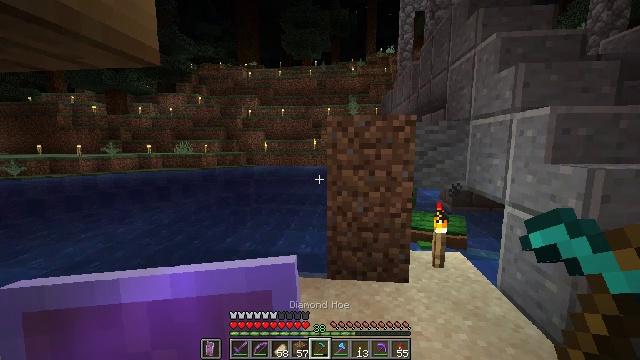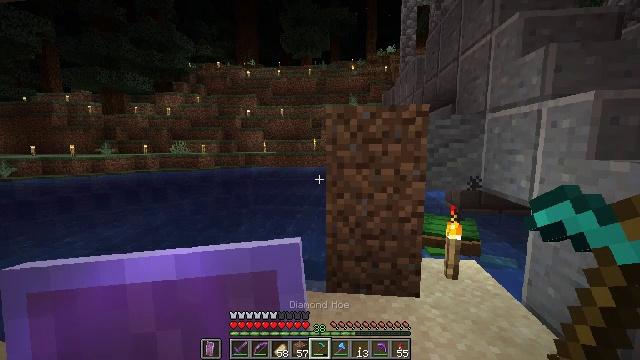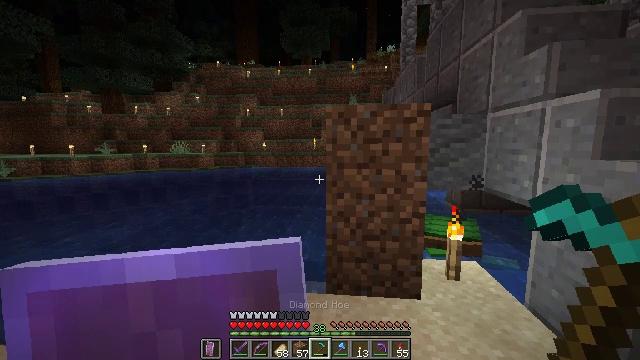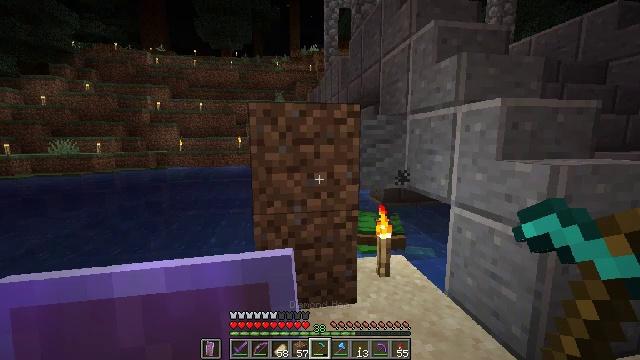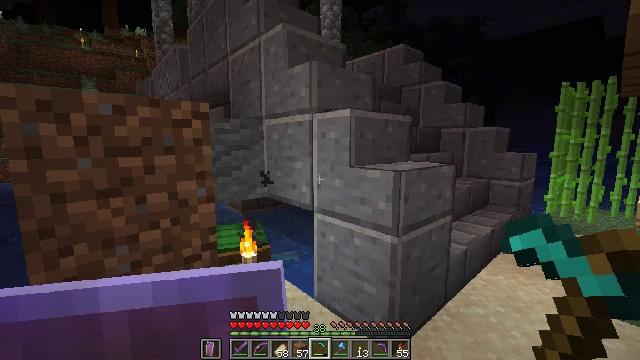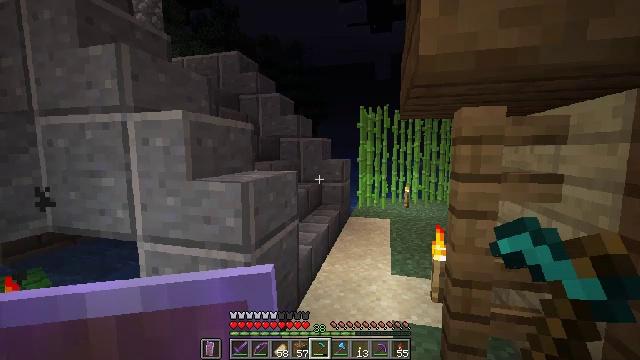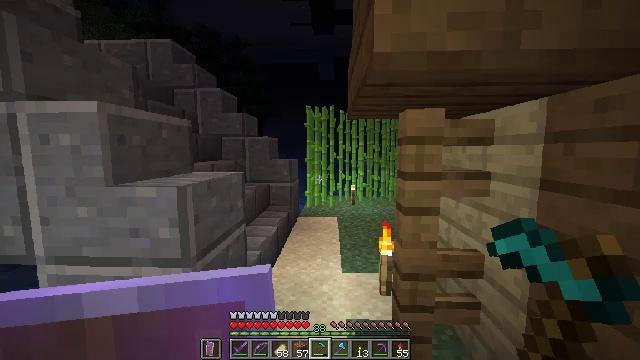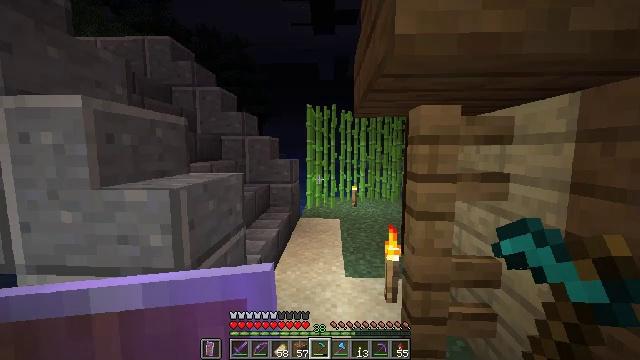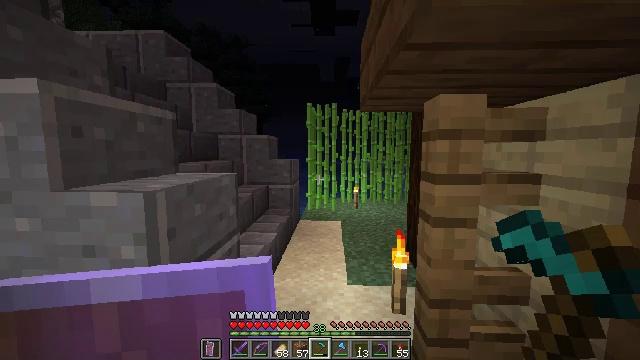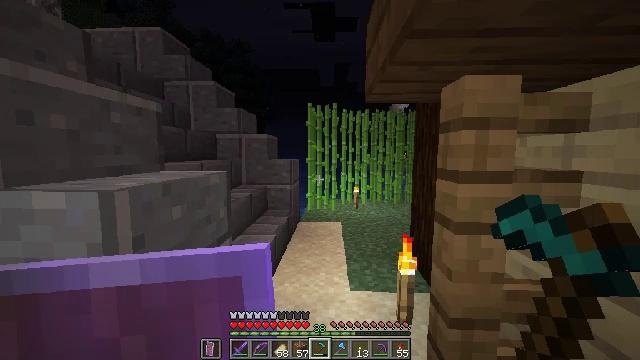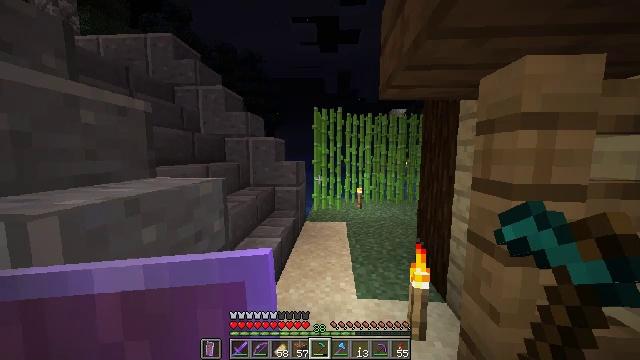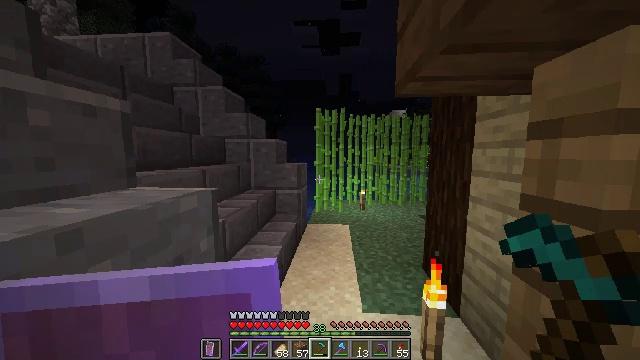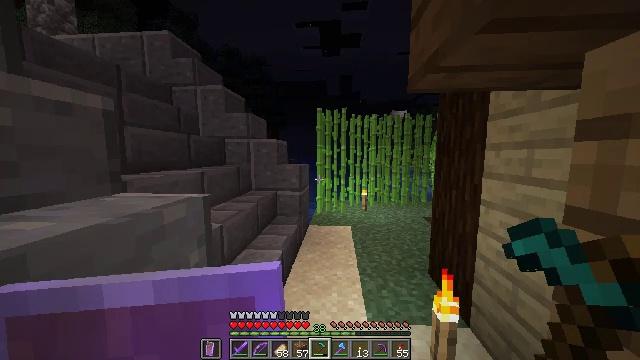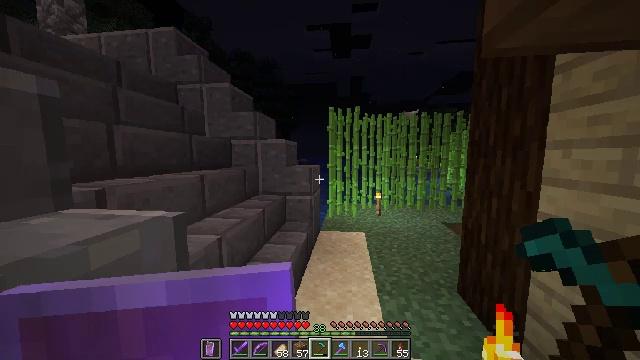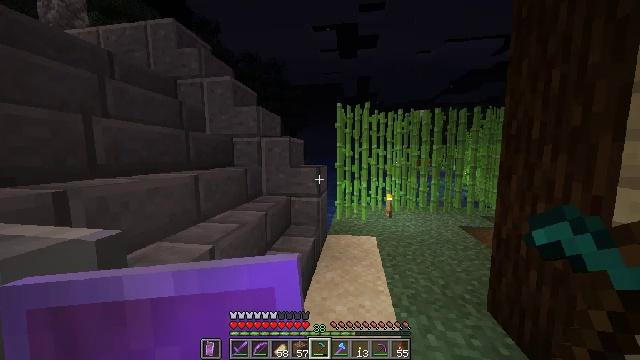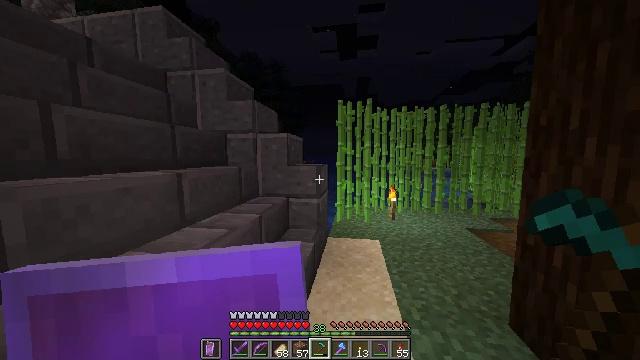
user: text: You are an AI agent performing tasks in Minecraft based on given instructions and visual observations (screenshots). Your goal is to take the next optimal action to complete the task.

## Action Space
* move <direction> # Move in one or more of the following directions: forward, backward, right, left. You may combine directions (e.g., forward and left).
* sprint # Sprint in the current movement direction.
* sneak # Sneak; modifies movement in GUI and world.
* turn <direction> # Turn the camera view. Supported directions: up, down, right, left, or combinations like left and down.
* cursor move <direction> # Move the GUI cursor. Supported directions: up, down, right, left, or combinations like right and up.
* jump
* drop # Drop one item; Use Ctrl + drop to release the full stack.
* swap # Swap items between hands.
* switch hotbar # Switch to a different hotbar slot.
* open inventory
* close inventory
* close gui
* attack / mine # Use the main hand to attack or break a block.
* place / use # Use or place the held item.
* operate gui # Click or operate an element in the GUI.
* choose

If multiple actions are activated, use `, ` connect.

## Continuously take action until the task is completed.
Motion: motion action
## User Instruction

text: Retrieve the torch.
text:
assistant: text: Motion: move forward
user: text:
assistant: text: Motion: move forward
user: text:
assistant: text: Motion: move forward, turn right
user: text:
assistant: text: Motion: move forward, turn right
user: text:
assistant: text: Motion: move forward, turn right and up
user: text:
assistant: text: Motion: move forward, turn right
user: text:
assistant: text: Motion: move forward
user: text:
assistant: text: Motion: move forward, sprint
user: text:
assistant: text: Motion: move forward, sprint
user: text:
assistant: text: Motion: move forward, sprint, turn left
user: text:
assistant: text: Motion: move forward, sprint
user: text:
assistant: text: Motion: move forward, sprint
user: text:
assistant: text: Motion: move forward, sprint, turn left
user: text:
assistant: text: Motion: move forward, sprint, turn left
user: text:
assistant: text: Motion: move forward, sprint
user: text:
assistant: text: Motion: move forward, sprint, turn right
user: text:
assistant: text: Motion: move forward, sprint, turn right and down
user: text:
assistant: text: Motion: move forward, sprint, turn right
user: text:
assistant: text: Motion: move forward, sprint, turn right
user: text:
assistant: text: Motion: move forward, sprint
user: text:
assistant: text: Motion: move forward, sprint
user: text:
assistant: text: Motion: move forward, sprint
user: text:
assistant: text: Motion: move forward, sprint
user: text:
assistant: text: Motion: move forward, sprint
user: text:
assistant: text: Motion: move forward, sprint
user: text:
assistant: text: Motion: move forward, sprint
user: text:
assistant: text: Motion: move forward, sprint, turn right
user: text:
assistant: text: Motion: move forward, sprint, turn right and up
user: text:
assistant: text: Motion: move forward, sprint, turn right
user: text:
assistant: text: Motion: move forward, sprint